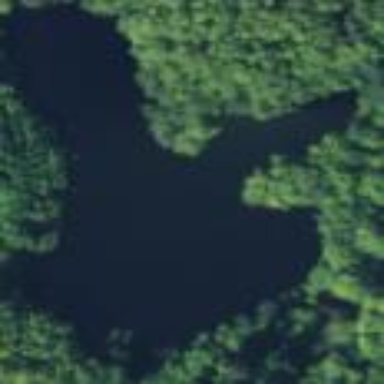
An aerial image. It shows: Lake with natural water.